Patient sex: M
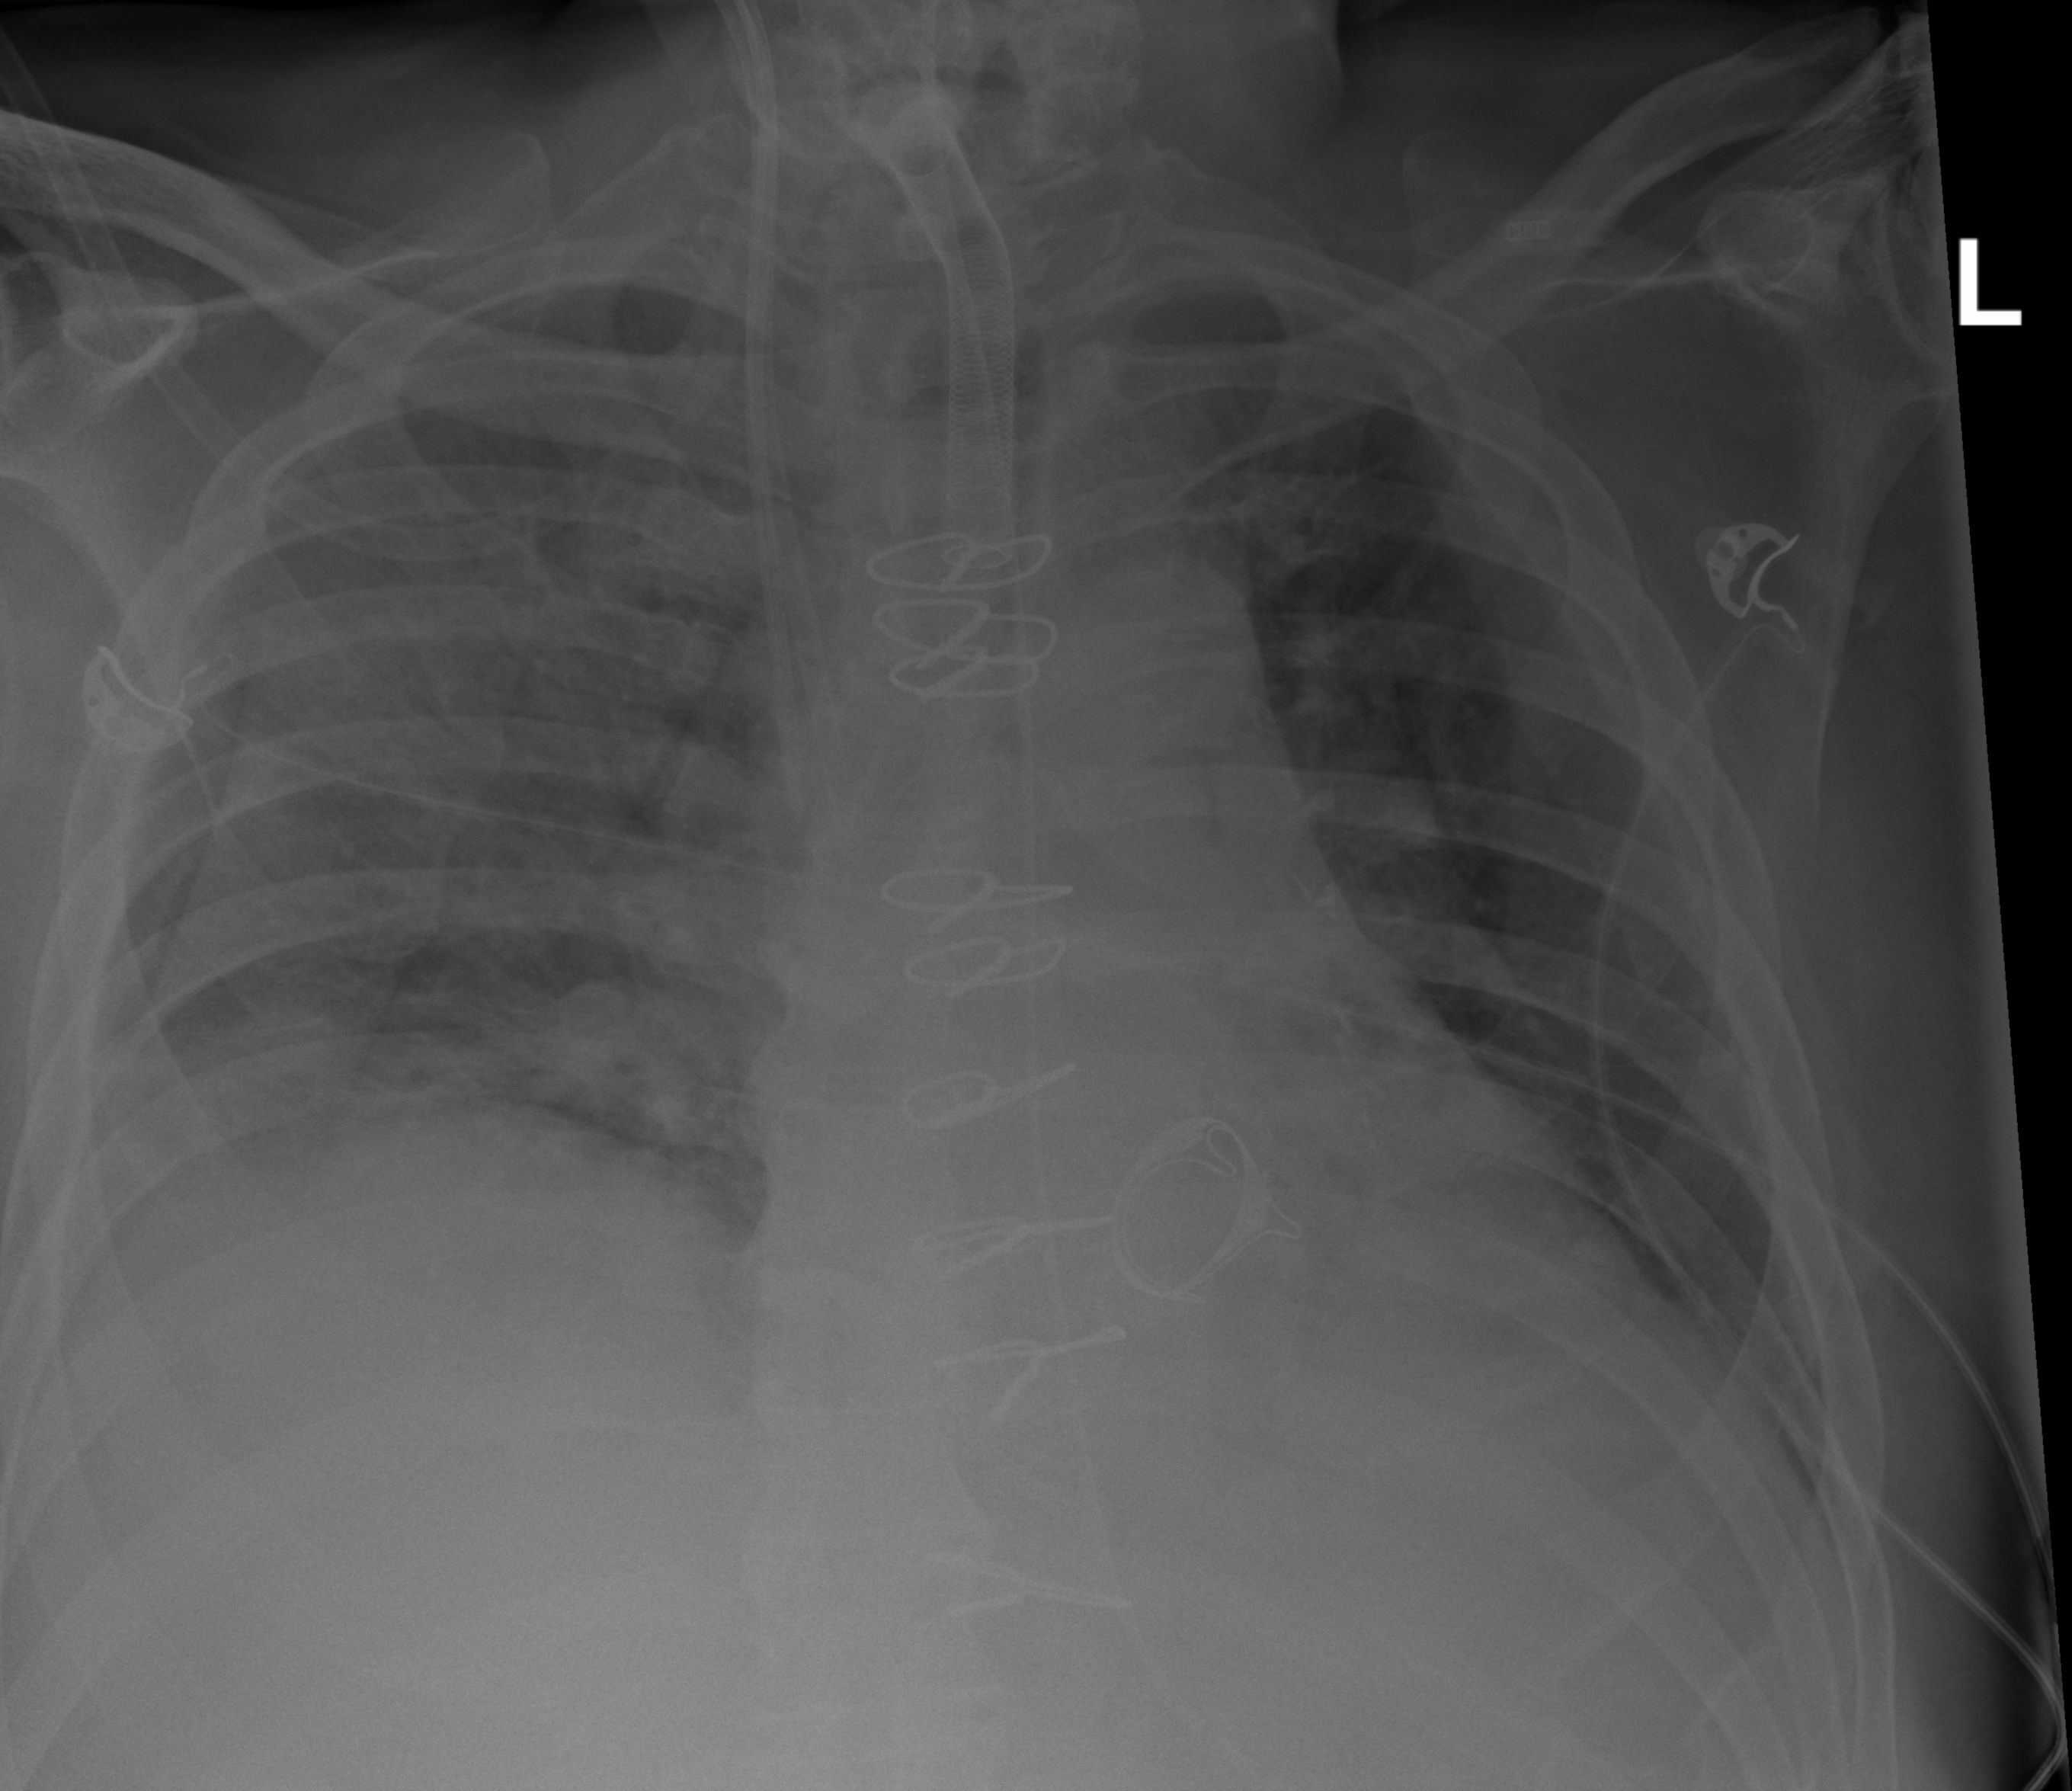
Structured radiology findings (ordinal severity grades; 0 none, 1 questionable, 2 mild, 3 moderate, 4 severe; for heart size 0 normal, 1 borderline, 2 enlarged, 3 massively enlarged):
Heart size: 1
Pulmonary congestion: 2
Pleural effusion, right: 2
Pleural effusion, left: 1
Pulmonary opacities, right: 2
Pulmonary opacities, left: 1
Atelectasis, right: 2
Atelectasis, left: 2